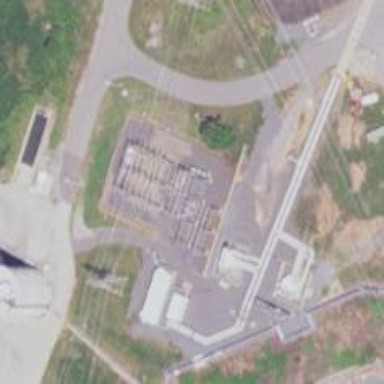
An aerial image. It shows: Distribution power substation secured by fence.